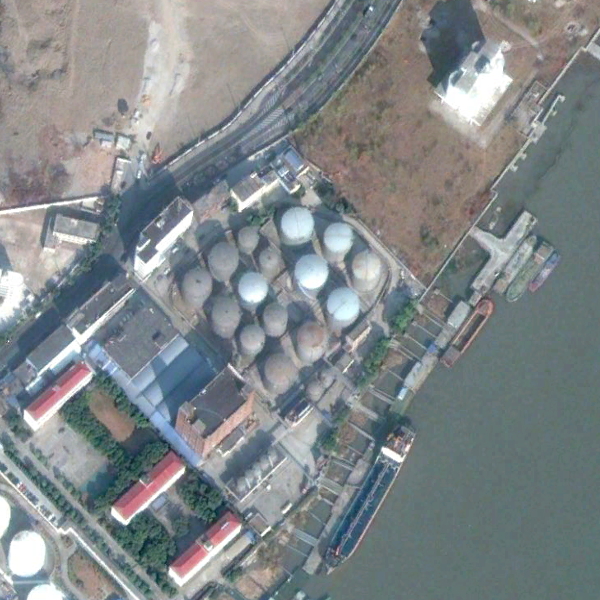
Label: StorageTanks